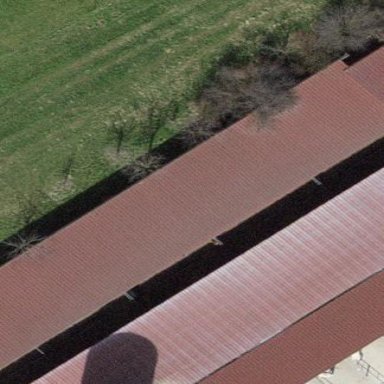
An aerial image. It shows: Cowshed building.